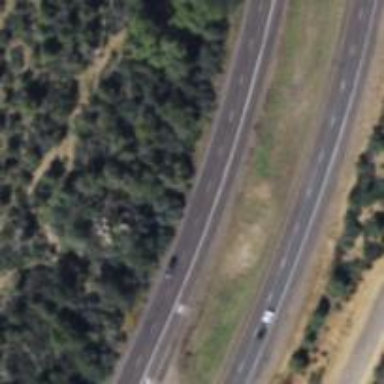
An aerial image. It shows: Expressway with asphalt surface classified as trunk highway.